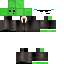
A female zombie skin with green skin, wearing brown helmet dressed in a green suit and brown pants, featuring a fangs.